Question: I would like to auto select all rows in a JTable and make it impossible to manually change the number of selected rows.
All rows are selected automatically and it should not be possible to alter the selection

Selecting all rows is pretty straight forward
'''
//Auto select all rows in the table
SwingUtilities.invokeLater(new Runnable(){
public void run(){
queueTable.selectAll();
}
});
'''
Next step is to remove any possibilities to set focus on the table
'''
queueTable.setFocusable(false);
'''
Here it stops, how to freeze the selection at this point?
'''
queueTable.setRowSelectionAllowed(false); // unfortunately this will clear the current selection.
'''
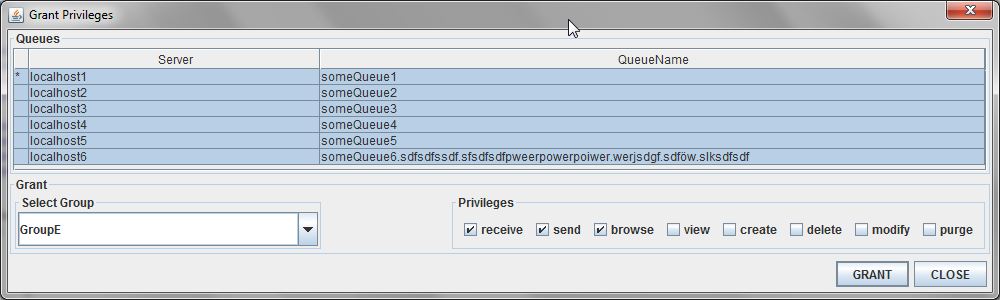
Answer: You can try to hardcode that in next way:
'''
youeTable.setSelectionModel(new DefaultListSelectionModel(){
@Override
public void setSelectionInterval(int arg0, int arg1) {
super.setSelectionInterval(0, t.getRowCount());
}
});
'''
in that case in your table always be selected rows from '0' to the end of the table.